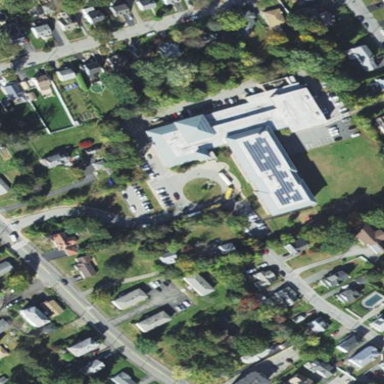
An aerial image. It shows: School building.